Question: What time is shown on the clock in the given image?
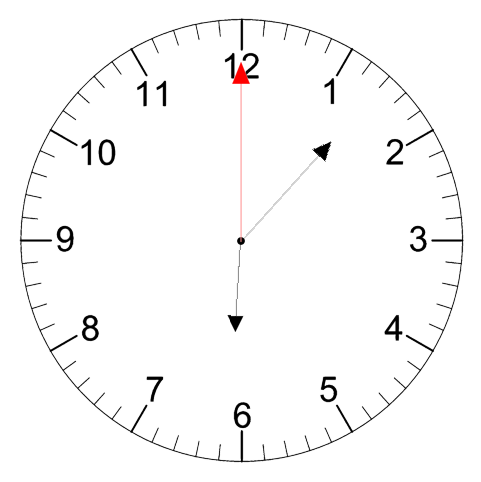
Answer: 06:07:00